Question: I have a problem with show aggregate information in 1 row.
I have table like this:

And I want result like this:
'''
1. dokId, sum(ilosc where paliwoid=1), sum(ilosc where paliwoid=2), sum(ilosc where paliwoid=3) for each dokid in each row
'''
for example:
'''
1, 2000, 6000, 0
22, 500, 0, 0
50, 300, 0, 200
'''
I trying with join, subquery for query and i have darkness in my mind...
My first query:
'''
select e1.dokid, e1.paliwoid, e1.ilosc as IloscON,e2.ilosc as IloscONA
from list e1
left outer join list e2 on e1.id = e2.id
'''
I probably must use something like this and aggregate this.
'''
select dokid, sum(ilosc) as Ilosc, paliwoid
from list
where paliwoid = 1
group by dokid, paliwoid
'''
Please some help.
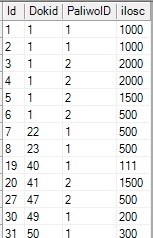
Answer: You can use a 'CASE' expression:
'''
SELECT Dokid,
SUM(CASE WHEN paliwoid = 1 THEN ilosc END) pal1,
SUM(CASE WHEN paliwoid = 2 THEN ilosc END) pal2,
SUM(CASE WHEN paliwoid = 3 THEN ilosc END) pal3
FROM YourTable
GROUP BY Dokid;
'''